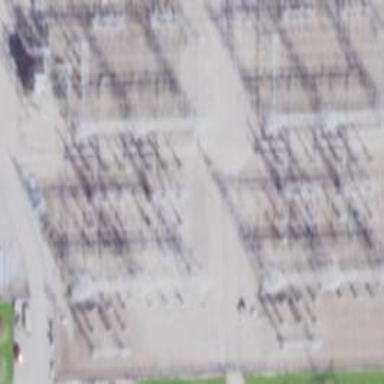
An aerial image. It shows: Switch used for power control.